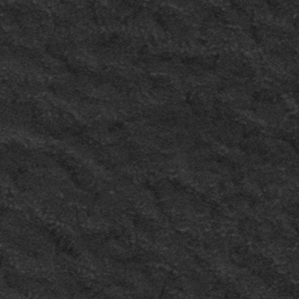
Label: frost